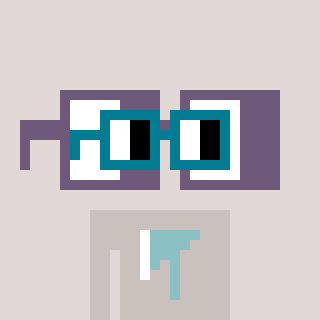
a pixel art character with square dark green glasses, a glasses-shaped head and a foggrey-colored body on a warm background